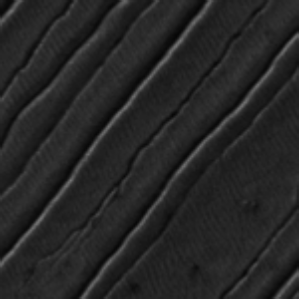
Label: frost